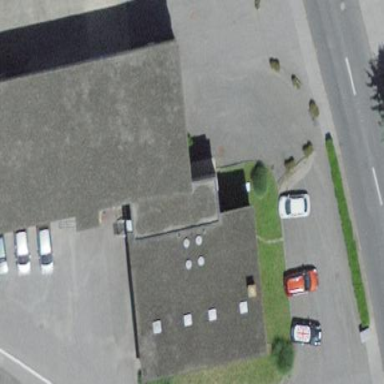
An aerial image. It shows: Industrial building.